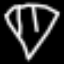
Label: diamond